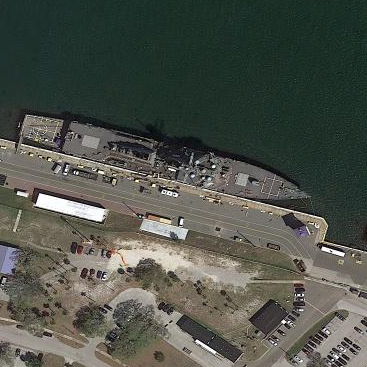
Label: Arleigh_Burke-class_destroyer